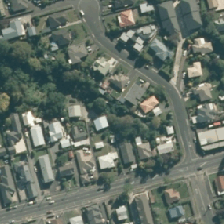
Land cover: broadleaved_indigenous_hardwood